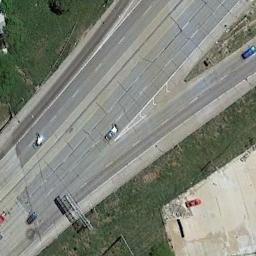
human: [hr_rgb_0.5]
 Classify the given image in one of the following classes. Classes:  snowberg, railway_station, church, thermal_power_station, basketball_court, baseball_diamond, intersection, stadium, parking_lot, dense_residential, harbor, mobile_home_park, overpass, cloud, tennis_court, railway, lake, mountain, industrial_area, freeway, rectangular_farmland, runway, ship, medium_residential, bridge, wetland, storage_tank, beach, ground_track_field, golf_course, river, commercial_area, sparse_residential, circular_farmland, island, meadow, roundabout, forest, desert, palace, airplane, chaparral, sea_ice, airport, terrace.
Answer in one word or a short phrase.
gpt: freeway